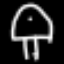
Label: mushroom